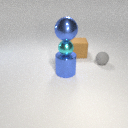
large blue metal cylinder to the left of large brown rubber cube